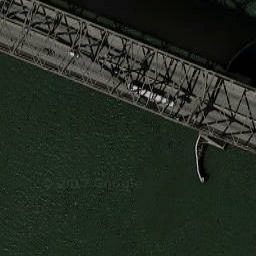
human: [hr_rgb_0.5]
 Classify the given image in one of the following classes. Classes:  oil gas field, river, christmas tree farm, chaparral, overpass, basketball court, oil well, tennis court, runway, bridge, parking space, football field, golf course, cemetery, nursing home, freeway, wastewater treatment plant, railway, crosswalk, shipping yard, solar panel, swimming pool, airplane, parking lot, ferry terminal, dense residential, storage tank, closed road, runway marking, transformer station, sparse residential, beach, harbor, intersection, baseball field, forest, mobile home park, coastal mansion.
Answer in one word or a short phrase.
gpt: bridge